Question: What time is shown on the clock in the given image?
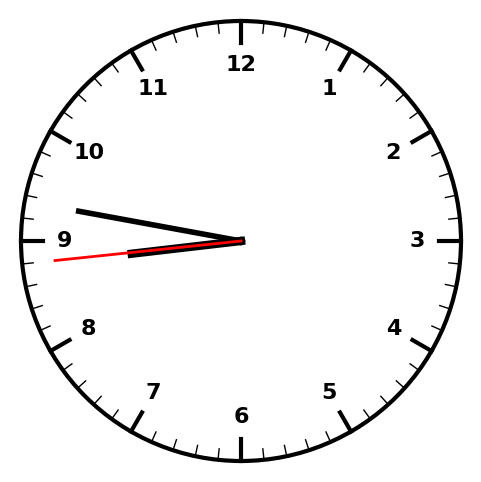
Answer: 08:46:44